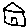
Label: house